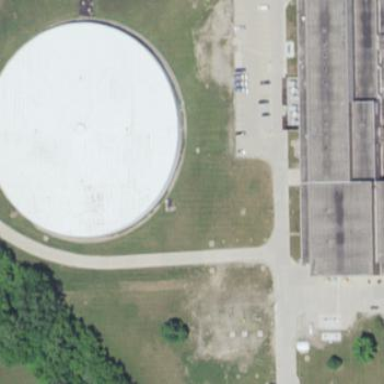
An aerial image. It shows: Concrete building used as storage tank for water. It is specifically designed as finished drinking water tank.